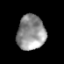
Tissue: prostate
Cell type: Myeloid cells
Senescence score: 0.3118
Nuclear area (px): 952
Mean DAPI intensity: 146.917